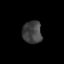
Tissue: skin
Cell type: Epithelial cells
Senescence score: 0.2693
Nuclear area (px): 425
Mean DAPI intensity: 64.776